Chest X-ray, PA view. Patient: 72 years old, sex F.
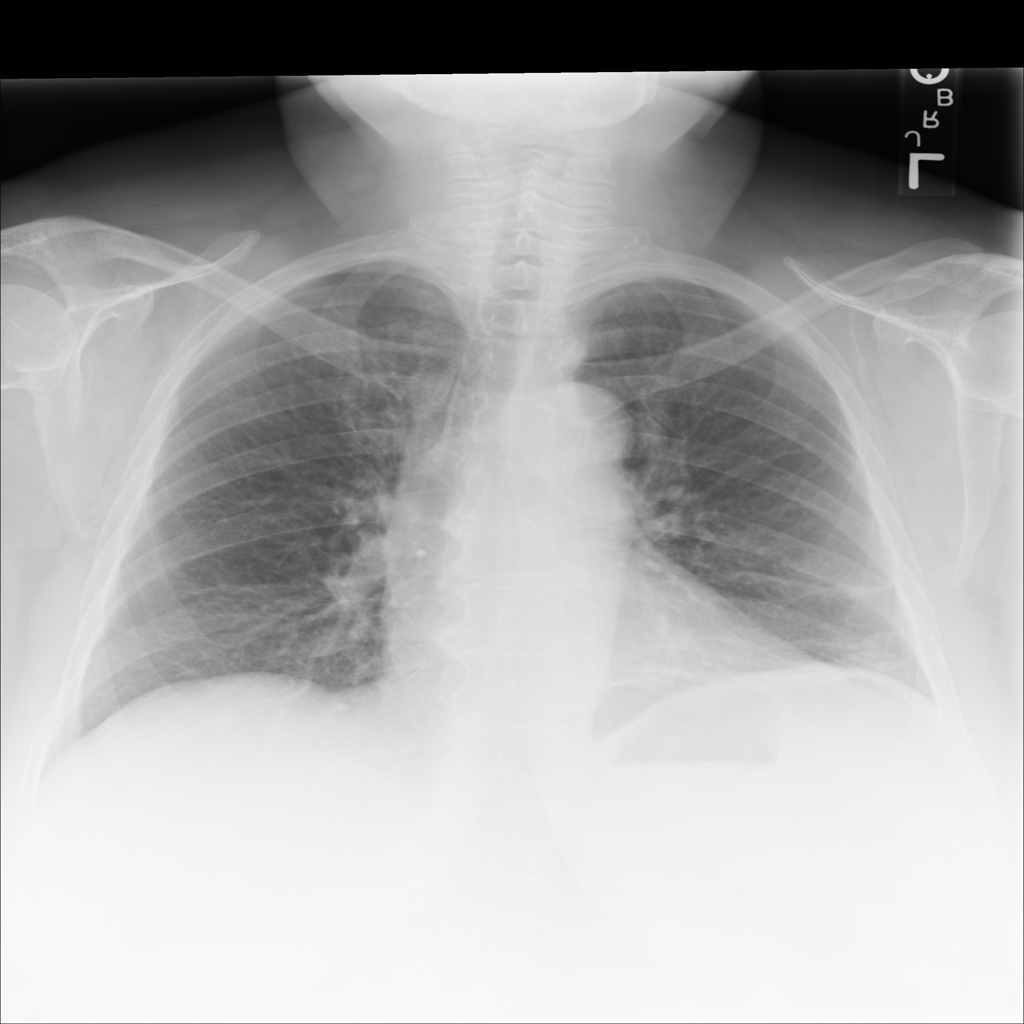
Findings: Atelectasis